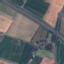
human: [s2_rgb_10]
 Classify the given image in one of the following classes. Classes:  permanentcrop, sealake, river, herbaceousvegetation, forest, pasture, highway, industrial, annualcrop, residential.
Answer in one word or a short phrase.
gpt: Highway